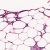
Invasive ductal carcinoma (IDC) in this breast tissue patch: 0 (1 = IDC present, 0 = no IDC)